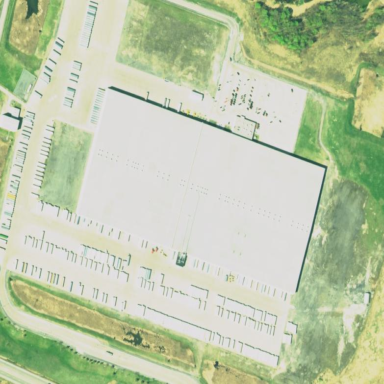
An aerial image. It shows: Logistics area.